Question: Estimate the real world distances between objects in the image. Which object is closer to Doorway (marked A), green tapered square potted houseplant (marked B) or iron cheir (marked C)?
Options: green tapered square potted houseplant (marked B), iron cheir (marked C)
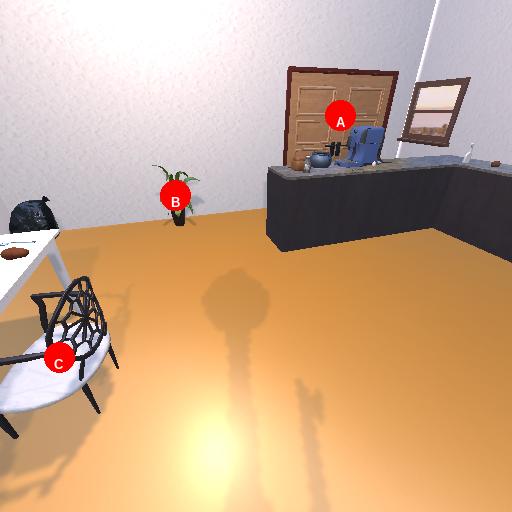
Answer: green tapered square potted houseplant (marked B)